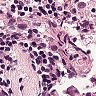
Metastatic tissue present: no